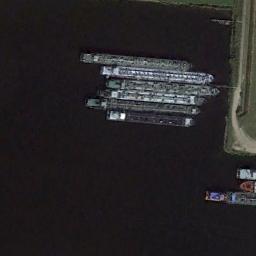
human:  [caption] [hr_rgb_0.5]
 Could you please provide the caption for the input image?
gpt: There are several ships at sea .

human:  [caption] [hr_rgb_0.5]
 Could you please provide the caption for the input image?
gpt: Some ships are docked at the dock and the water is deep blue .

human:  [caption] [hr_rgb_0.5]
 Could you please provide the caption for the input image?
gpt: Six green, Blue and white tankers dock at the dock .

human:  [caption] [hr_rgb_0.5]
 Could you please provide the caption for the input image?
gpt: There are six ships in the blue water on the shore .

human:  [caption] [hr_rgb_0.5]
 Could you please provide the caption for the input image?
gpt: There are several ships at the harbor .